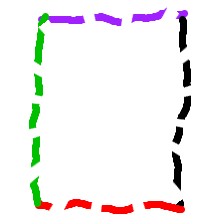
Shape: rectangle